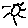
Label: sun